Field crop: maize
Growth stage: 1
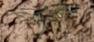
Species: lolium